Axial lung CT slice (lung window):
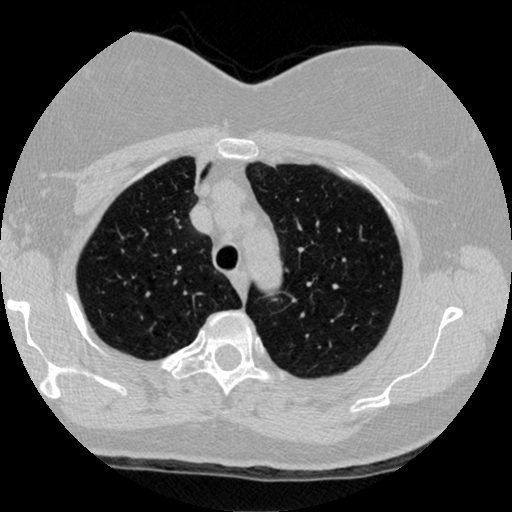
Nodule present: no